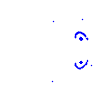
Particle: pion